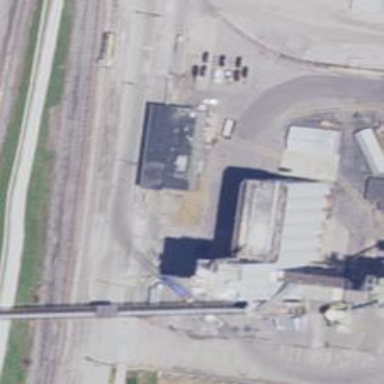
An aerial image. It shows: Silo.